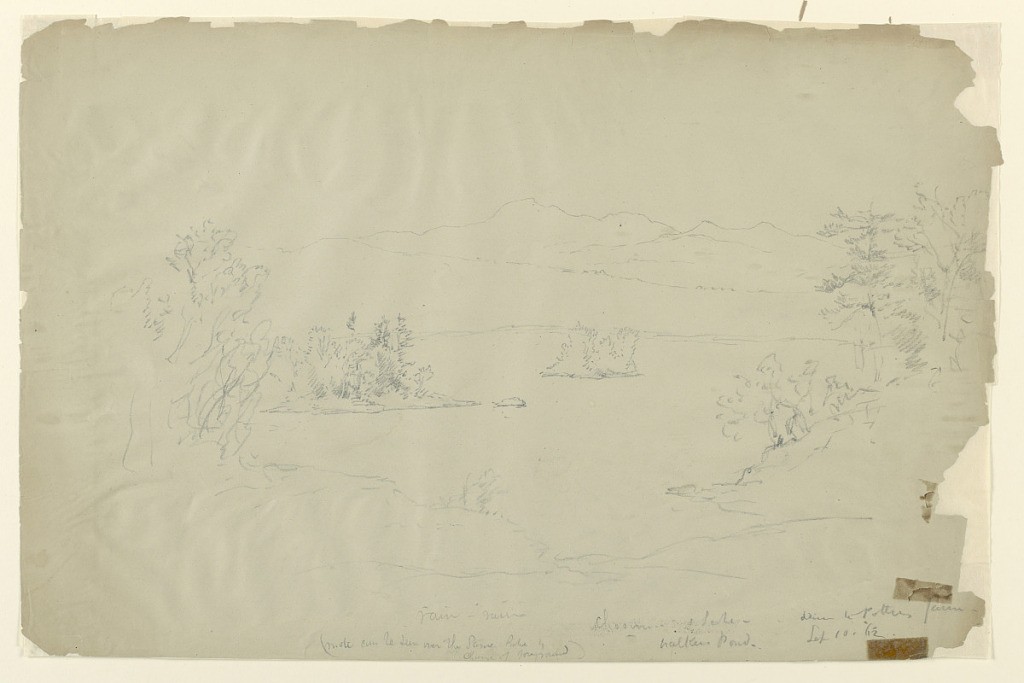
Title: Landscape Sketch with Chocorua and Walker Pond, New Hampshire
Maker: Daniel Huntington, American, 1816–1906
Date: September 10, 1862
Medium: Graphite on grey paper
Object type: Drawing
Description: Trees, shore and outlines of mountains beyond.